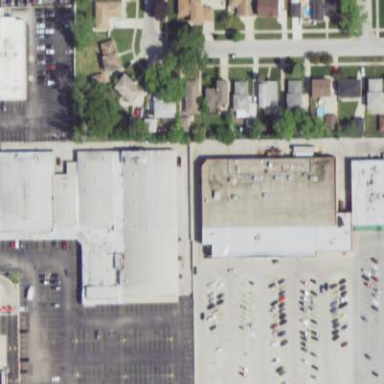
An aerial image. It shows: Retail area.